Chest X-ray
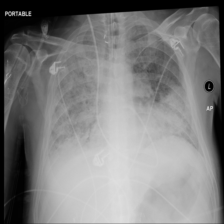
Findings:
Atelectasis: negative
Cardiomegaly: negative
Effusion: negative
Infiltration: positive
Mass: negative
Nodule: negative
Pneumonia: positive
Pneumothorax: negative
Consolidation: negative
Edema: negative
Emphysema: negative
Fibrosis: negative
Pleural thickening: negative
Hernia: negative